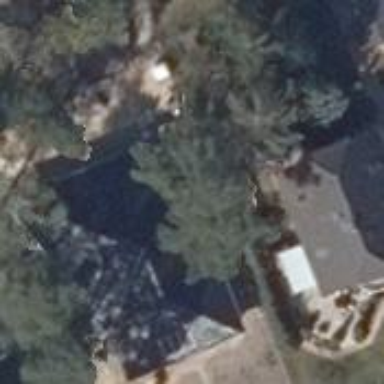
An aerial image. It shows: Detached building.